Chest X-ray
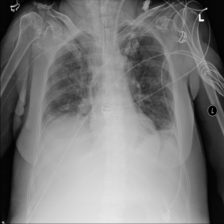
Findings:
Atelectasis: negative
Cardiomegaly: negative
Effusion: positive
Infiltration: positive
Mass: negative
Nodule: negative
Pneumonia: negative
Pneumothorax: negative
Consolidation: negative
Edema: negative
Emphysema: negative
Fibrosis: negative
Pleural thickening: negative
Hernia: negative